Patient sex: M
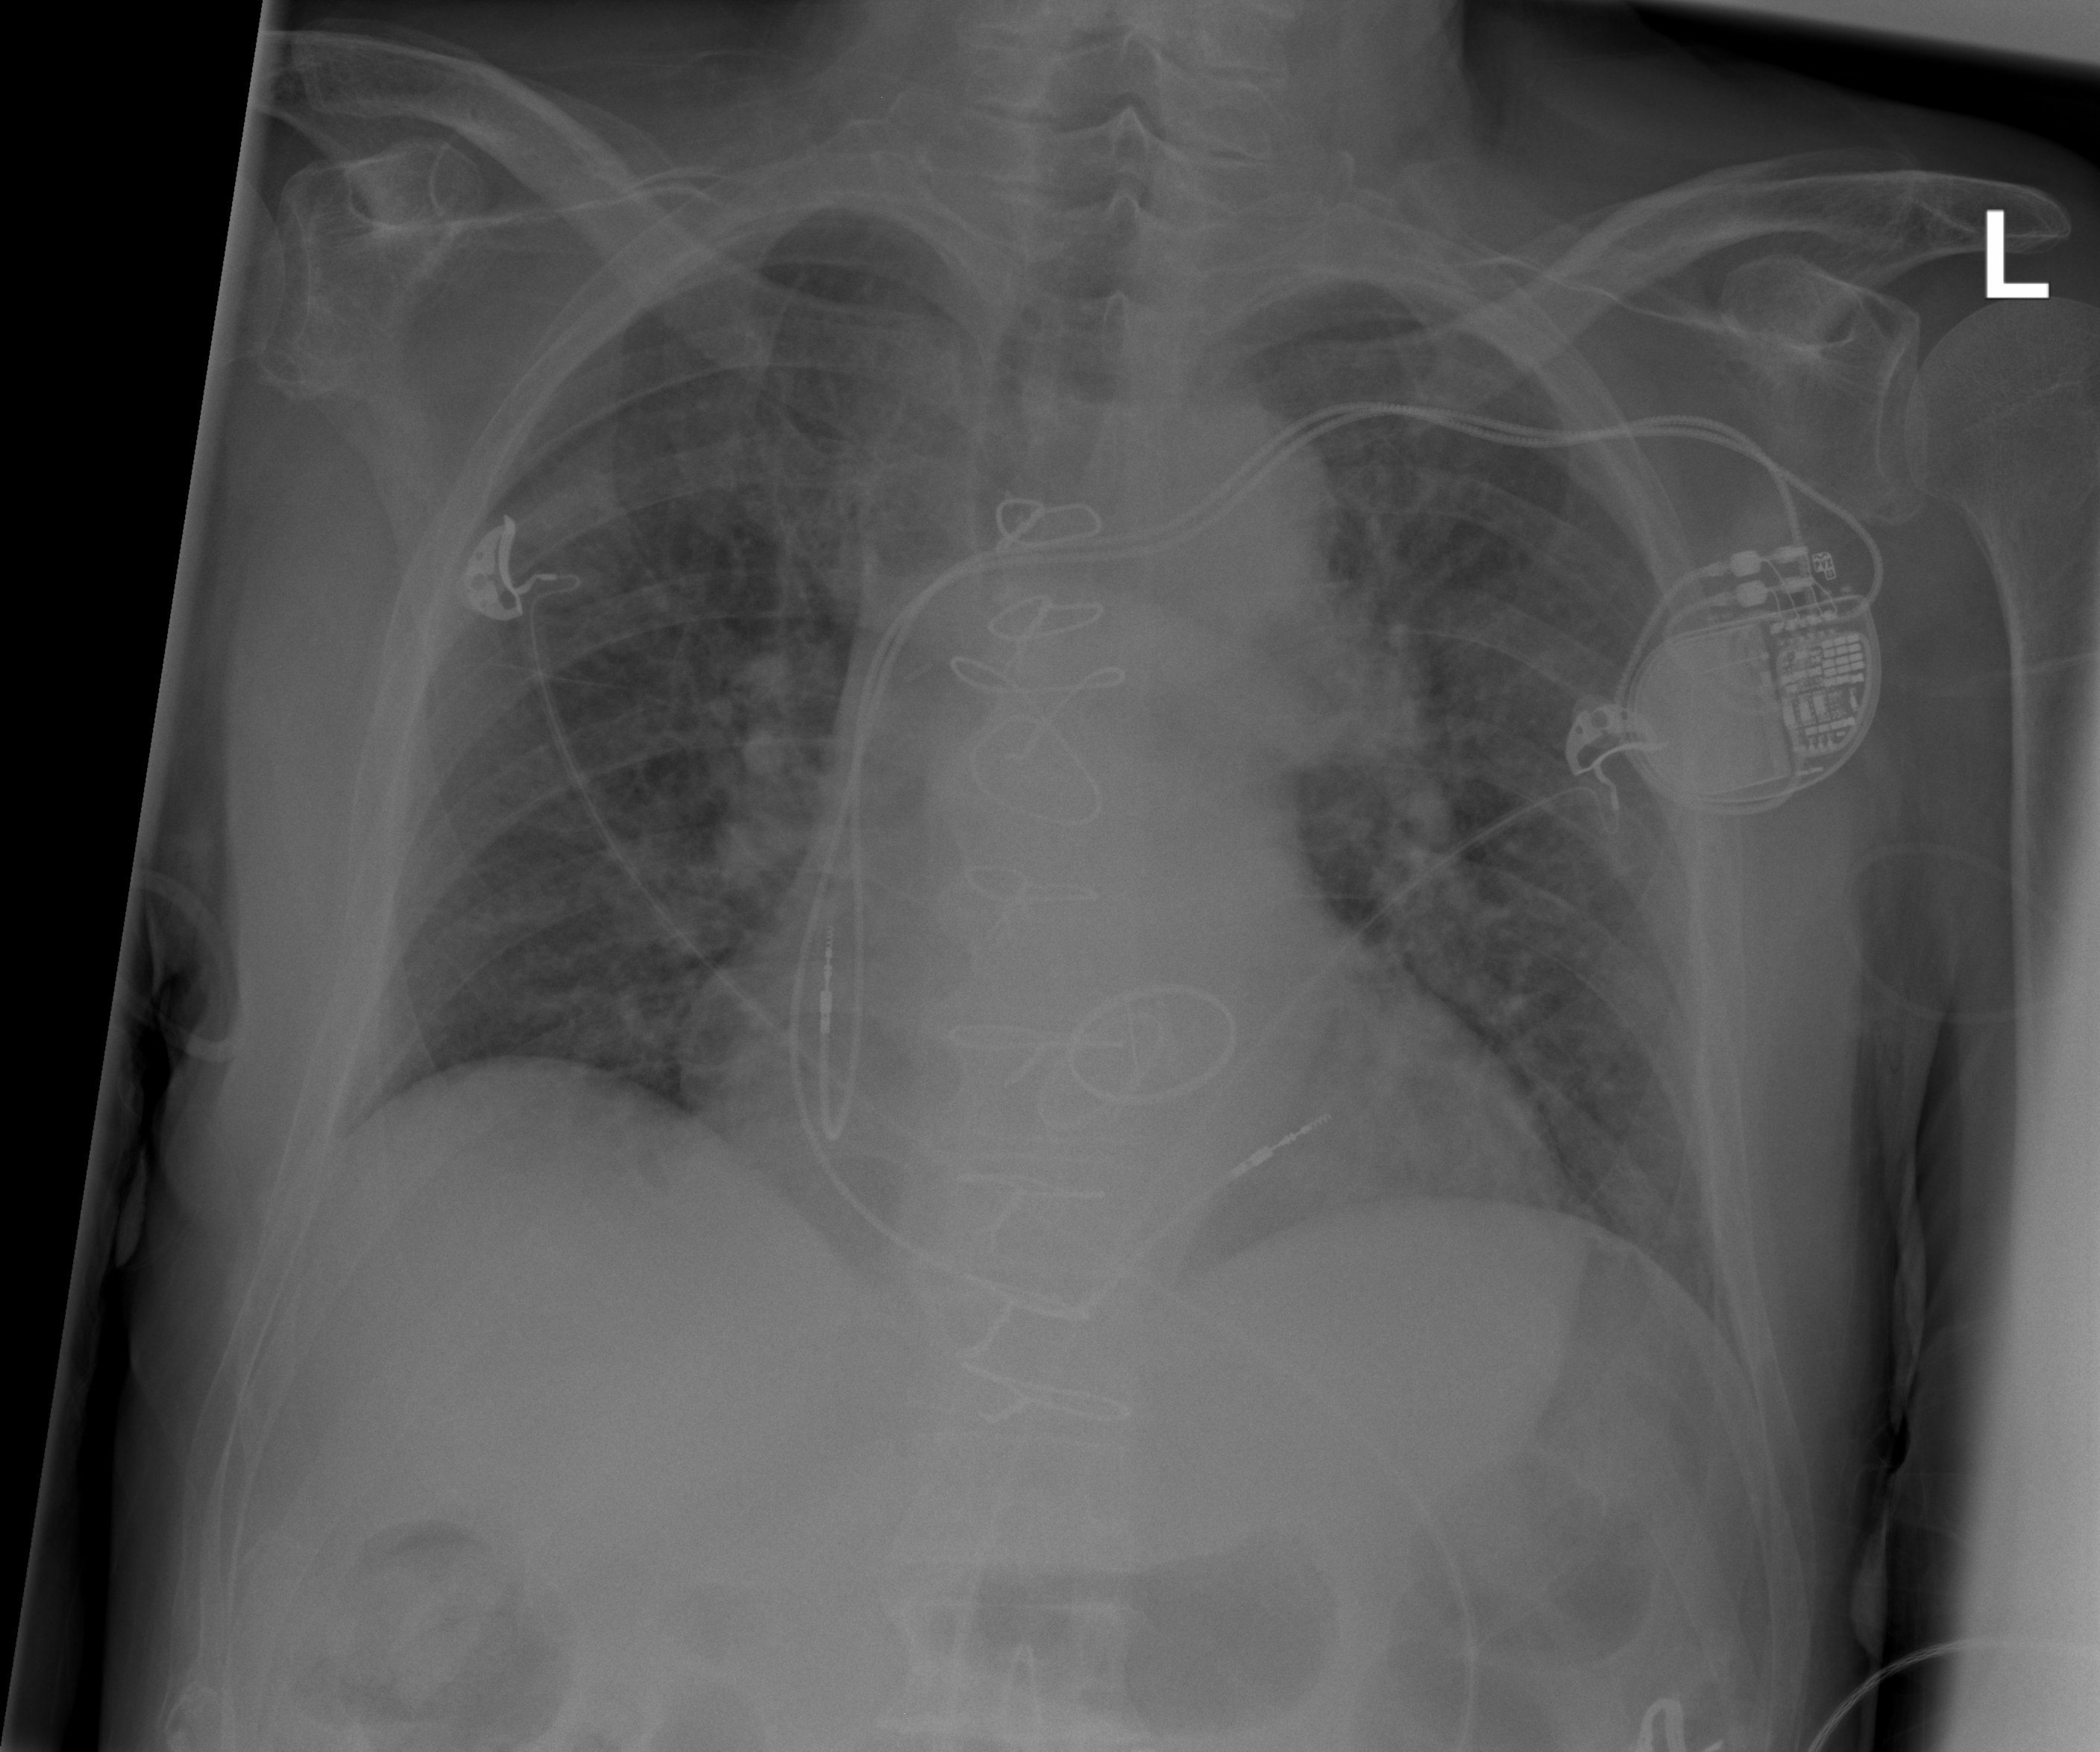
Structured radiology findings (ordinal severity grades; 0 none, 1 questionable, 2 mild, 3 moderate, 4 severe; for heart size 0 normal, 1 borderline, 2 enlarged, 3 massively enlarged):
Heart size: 2
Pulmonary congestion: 2
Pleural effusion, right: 2
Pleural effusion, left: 0
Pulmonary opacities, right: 2
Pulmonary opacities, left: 2
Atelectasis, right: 2
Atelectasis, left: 2